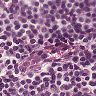
Metastatic tissue present: no